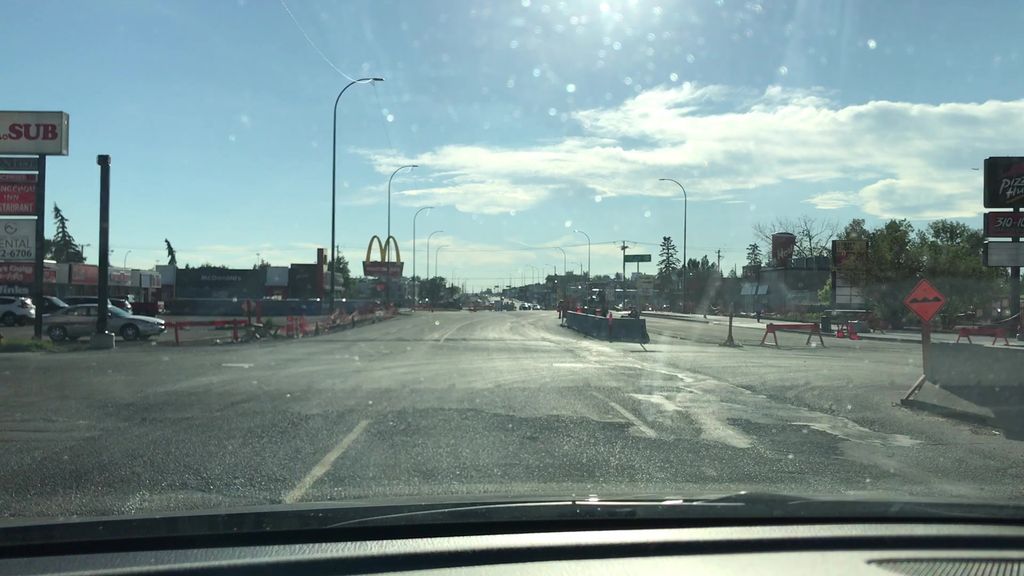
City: calgary